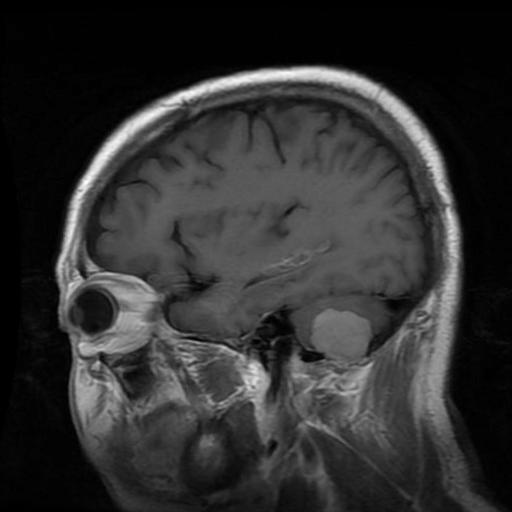
Label: meningioma